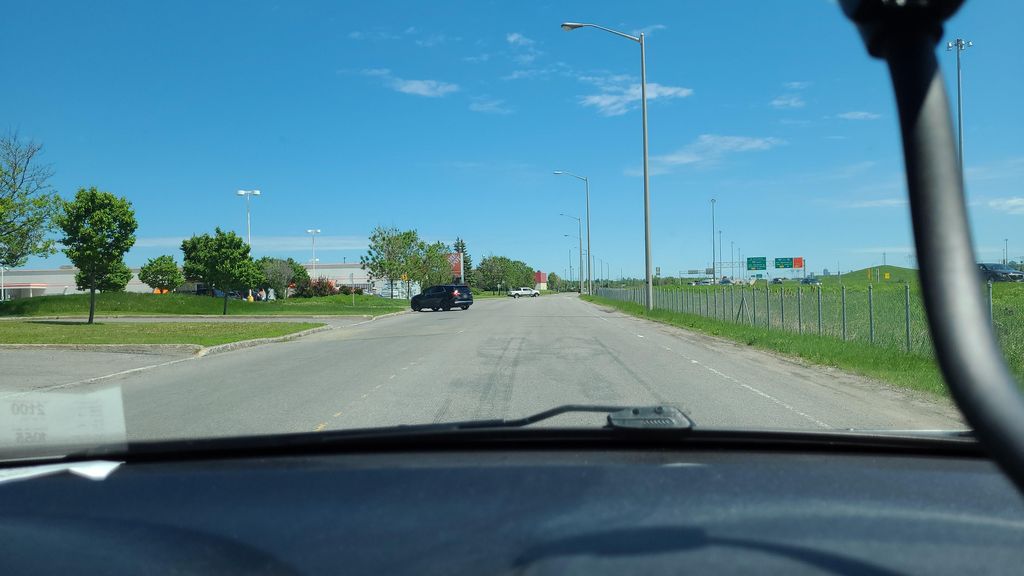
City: quebec_city